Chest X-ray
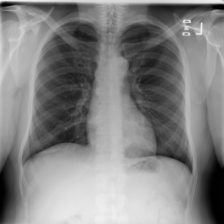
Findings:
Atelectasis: negative
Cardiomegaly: negative
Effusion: negative
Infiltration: negative
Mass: negative
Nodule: negative
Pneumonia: negative
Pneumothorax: negative
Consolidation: negative
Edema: negative
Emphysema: negative
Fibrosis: negative
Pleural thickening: negative
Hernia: negative